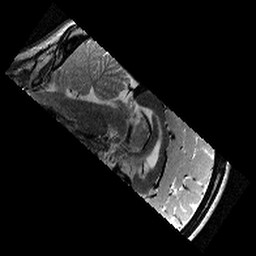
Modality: T2w
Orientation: sagittal
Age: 10
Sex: female
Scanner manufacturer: siemens
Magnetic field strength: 3 T
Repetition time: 9.23 s
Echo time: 0.067 s